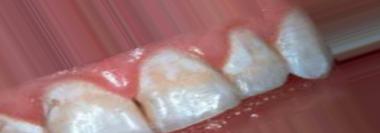
Condition: Tooth Discoloration